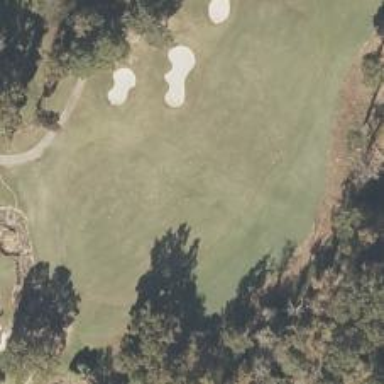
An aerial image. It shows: Golf hole.